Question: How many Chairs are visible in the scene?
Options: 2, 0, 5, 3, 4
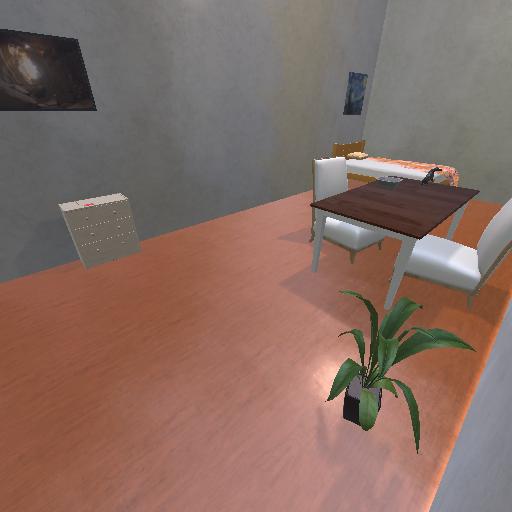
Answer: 2